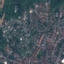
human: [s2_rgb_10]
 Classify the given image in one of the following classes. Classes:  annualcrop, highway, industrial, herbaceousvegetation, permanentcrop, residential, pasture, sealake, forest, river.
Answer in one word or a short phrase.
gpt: Residential